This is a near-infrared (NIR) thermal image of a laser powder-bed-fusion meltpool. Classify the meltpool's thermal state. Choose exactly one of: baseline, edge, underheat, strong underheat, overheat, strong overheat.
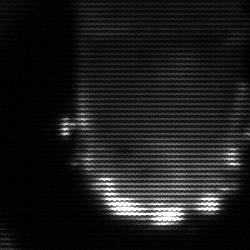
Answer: baseline